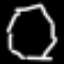
Label: octagon